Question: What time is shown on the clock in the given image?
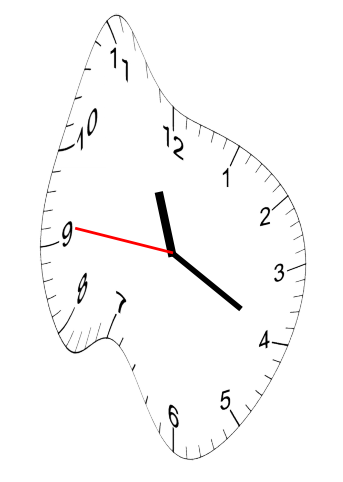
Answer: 11:19:46